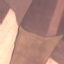
Land use / land cover class: AnnualCrop